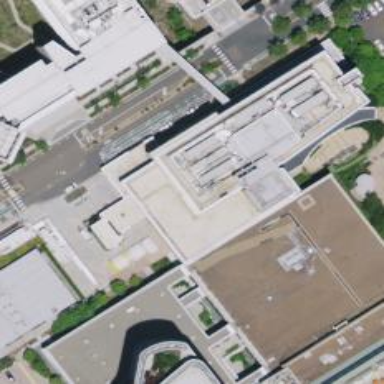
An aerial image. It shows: Entrance designated for emergency wards.